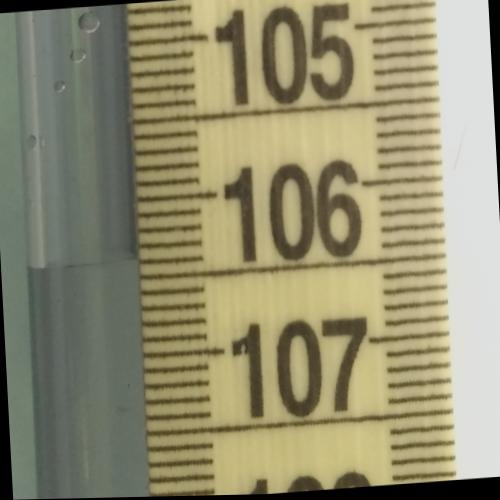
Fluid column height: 106.4 cm